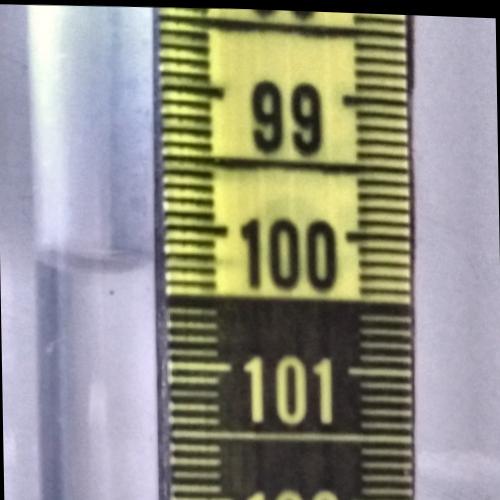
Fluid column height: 100.3 cm